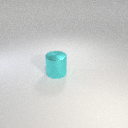
large cyan metal cylinder